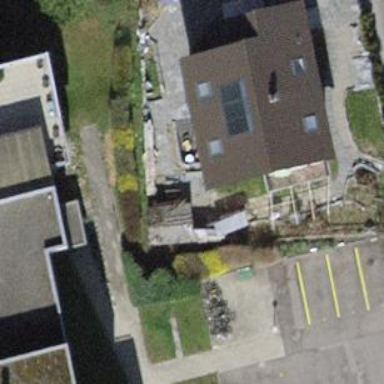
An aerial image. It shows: Gabled roofed house.